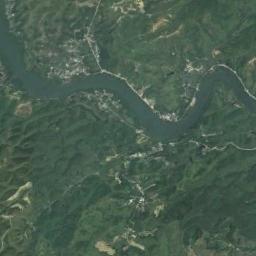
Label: river